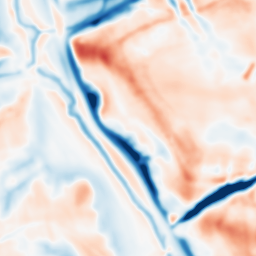
Category: multiscale
Decomposition family: dog_multiscale
Decomposition parameters: sigma_ratio: 1.4
n_scales: 5
base_sigma: 2
Upsampling method: bicubic
Upsampling parameters: scale: 8
Upsampling scale: 8